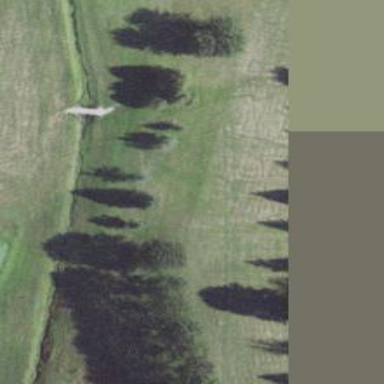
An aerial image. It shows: Scenic golf fairway.